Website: macys
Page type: billing-address
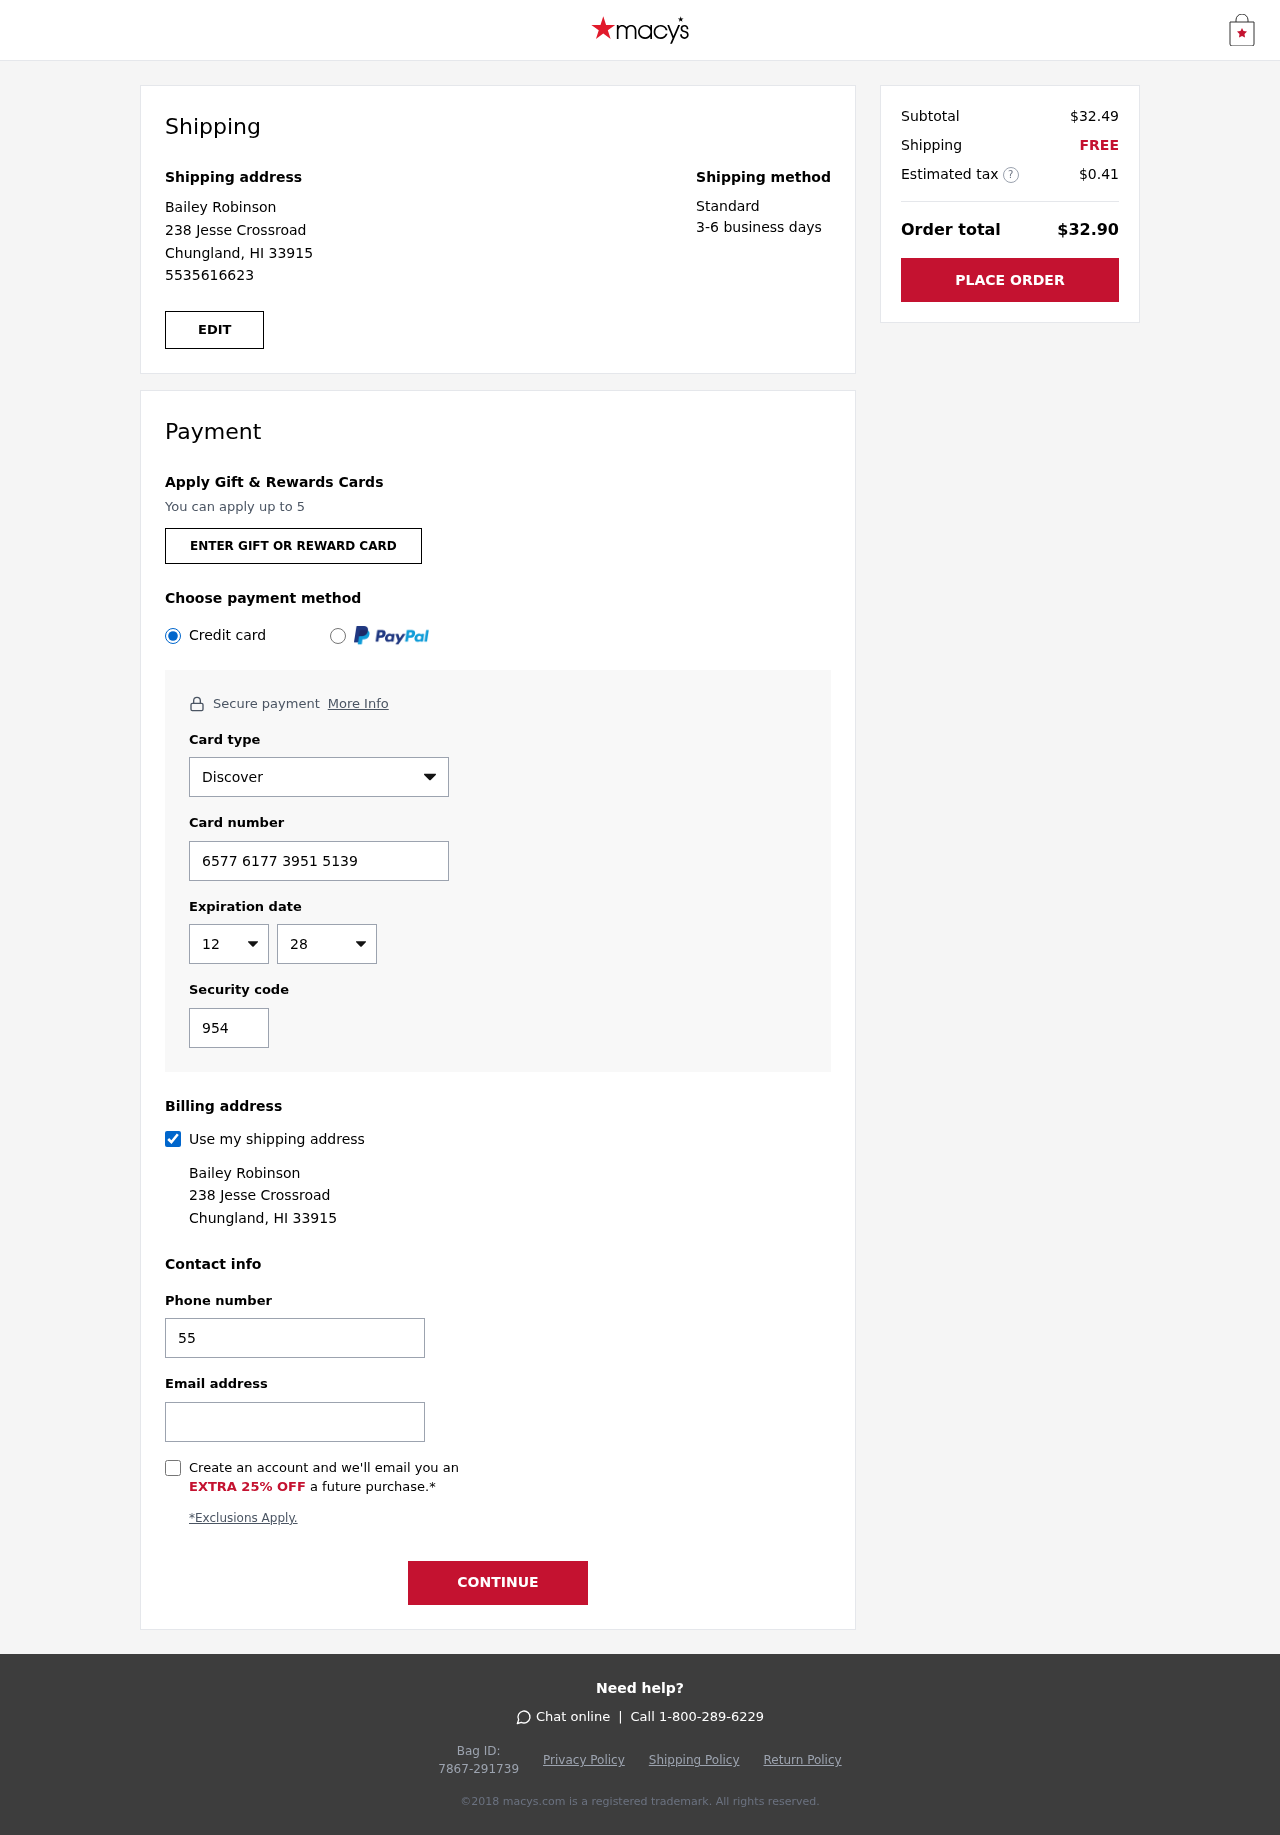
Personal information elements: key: PII_CARD_CVV
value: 954
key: PII_CARD_EXPIRY_MONTH
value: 12
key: PII_CARD_EXPIRY_YEAR
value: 28
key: PII_CARD_NUMBER
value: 6577 6177 3951 5139
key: PII_CARD_TYPE
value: Discover
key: PII_EMAIL
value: baileyrobinson@yahoo.com
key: PII_FULLNAME
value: Bailey Robinson
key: PII_PHONE
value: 5535616623
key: PII_STREET
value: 238 Jesse Crossroad
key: PII_CITY_STATE_ZIP
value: Chungland, HI 33915
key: PII_FIRSTNAME
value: Bailey
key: PII_LASTNAME
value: Robinson
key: PII_FULLNAME2
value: Bailey Robinson
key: PII_FULLNAME3
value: Bailey Robinson
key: PII_FIRSTNAME2
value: Bailey
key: PII_FIRSTNAME3
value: Bailey
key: PII_LASTNAME2
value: Robinson
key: PII_LASTNAME3
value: Robinson
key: PII_FIRSTNAME_DERIVED
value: Bailey
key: PII_LASTNAME_DERIVED
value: Robinson
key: PII_FULLNAME_DERIVED
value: Bailey Robinson
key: PII_NAME_FULL_DERIVED
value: Bailey Robinson
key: PII_PHONE2
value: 5535616623
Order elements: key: ORDER_SUBTOTAL
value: $32.49
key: ORDER_SHIPPING_COST
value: FREE
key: ORDER_TAX
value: $0.41
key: ORDER_TOTAL
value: $32.90